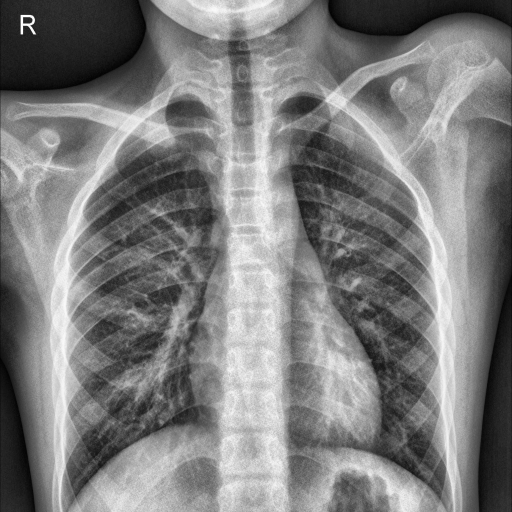
Finding: NORMAL